This continuous-wavelet-transform scalogram was computed from a bearing vibration snapshot. Determine the bearing's health state. Answer with exactly one of: normal, inner_race, outer_race, ball.
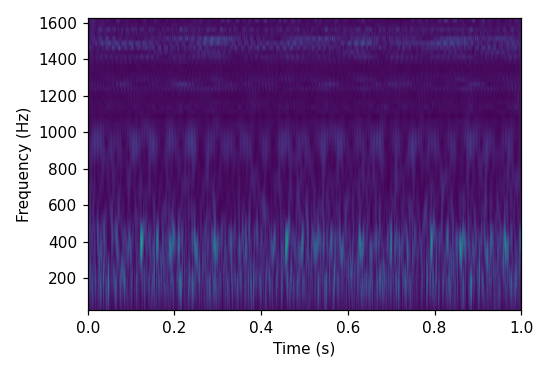
Answer: ball